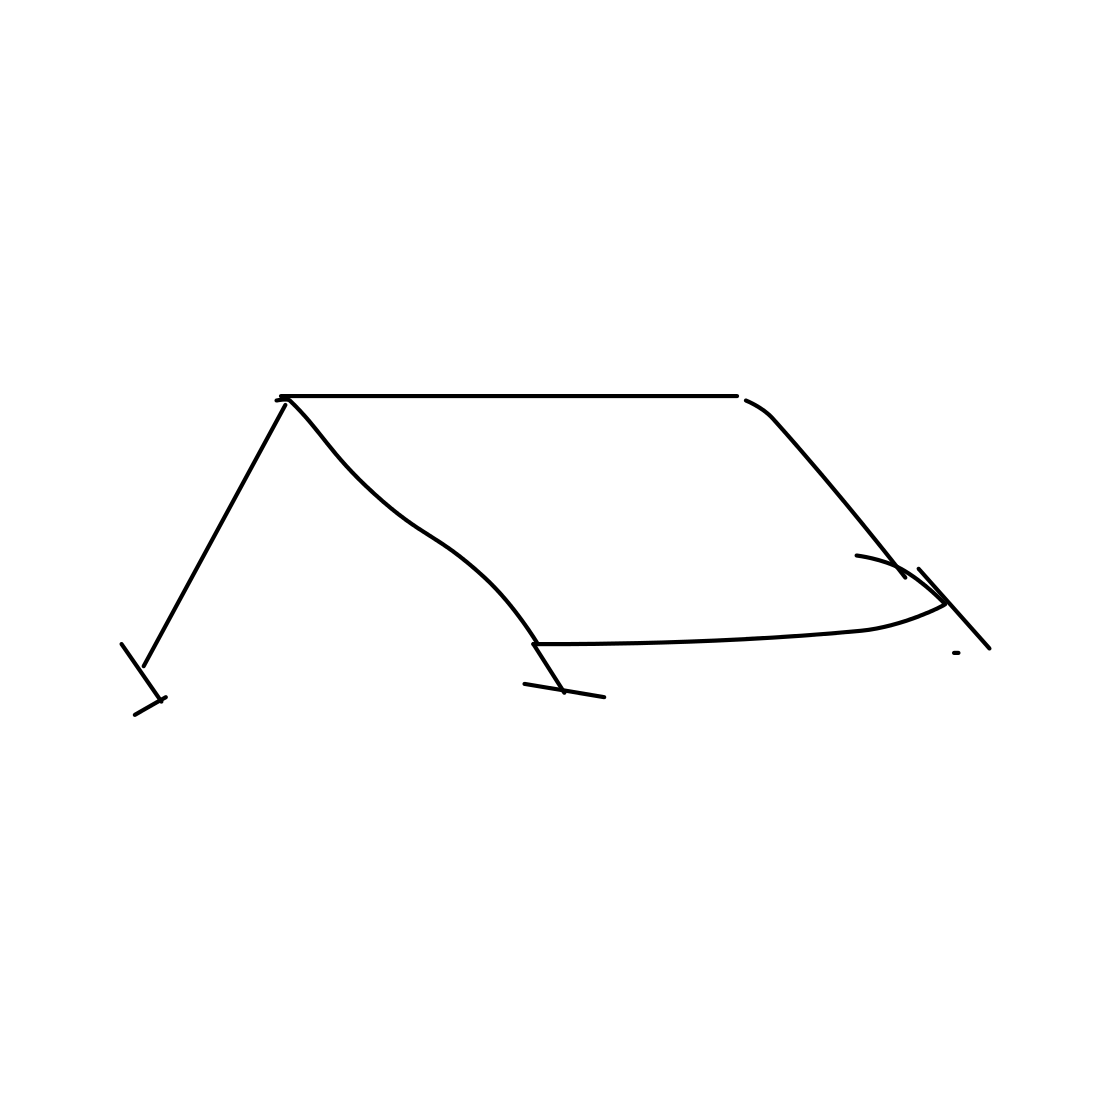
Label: tent